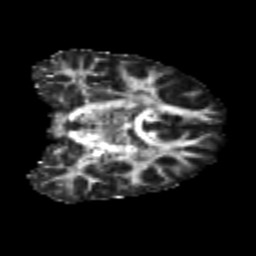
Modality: FA
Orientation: coronal
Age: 22
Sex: male
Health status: healthy
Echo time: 0.074 s